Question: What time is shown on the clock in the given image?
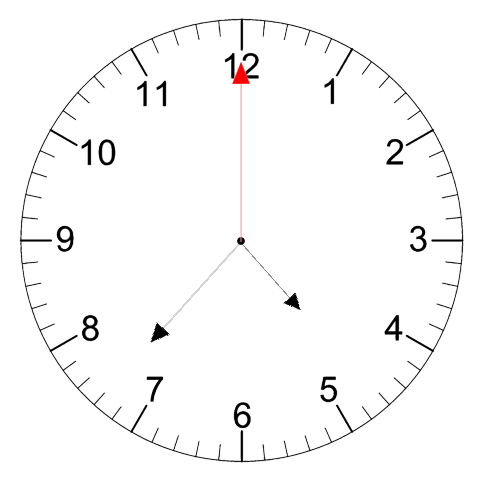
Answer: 04:37:00